Interaction volume radius: 10 \u00c5
Interaction volume height: 20 \u00c5
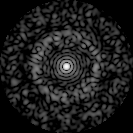
Disorder parameter: 0.8384